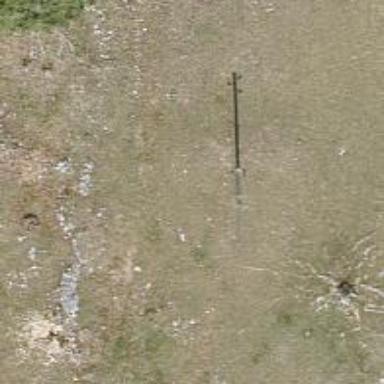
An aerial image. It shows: Power pole.